Question: I want to set a bgcolor for my Turtle game, but I don't know how to do that with the tkinter Canvas.
My turtle Code is combined with tkinter.
'''
from tkinter import*
from turtle import Canvas, RawTurtle, TurtleScreen
root = Tk()
root.title("Pong Game")
canvas = Canvas(root)
canvas.config(width=1200, height=600)
canvas.pack()
screen = TurtleScreen(canvas)
'''
I want to set my Background color to black.
If you know how to do it, or want to see more of my code, please tell me.
If I try to set my background color to black, it looks like this:

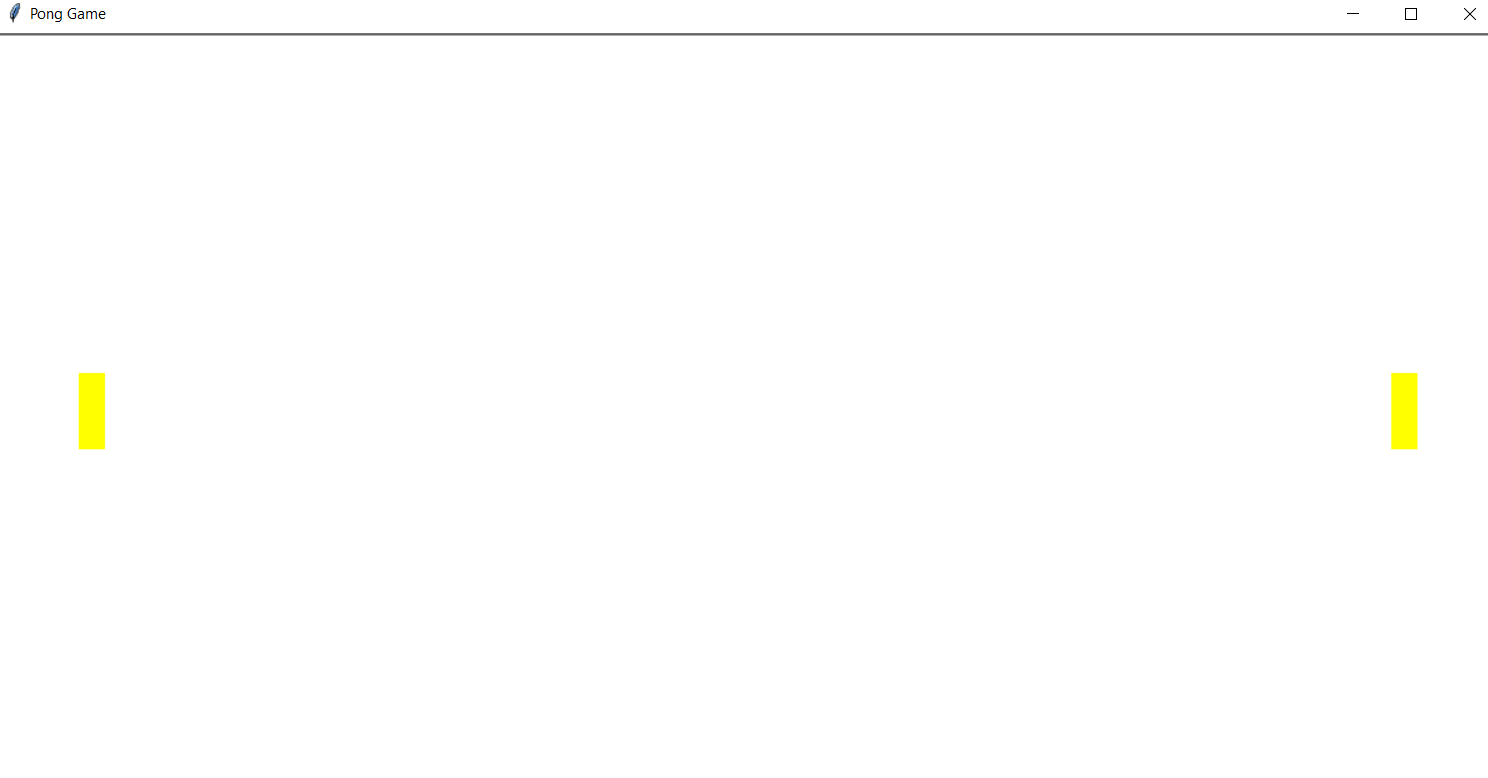
Answer: From the updated code you posted you're creating the 'RawTurtle' object with the 'canvas' instead of 'screen':
'''
SchlagerL = RawTurtle(screen) # pass screen instead of canvas
'''